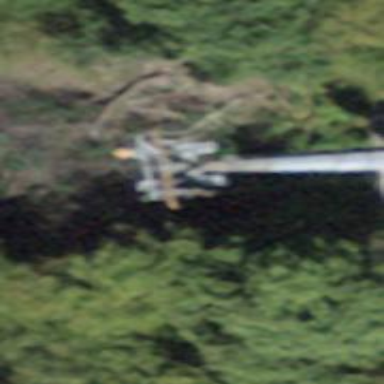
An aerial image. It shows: Pylon for aerialway.